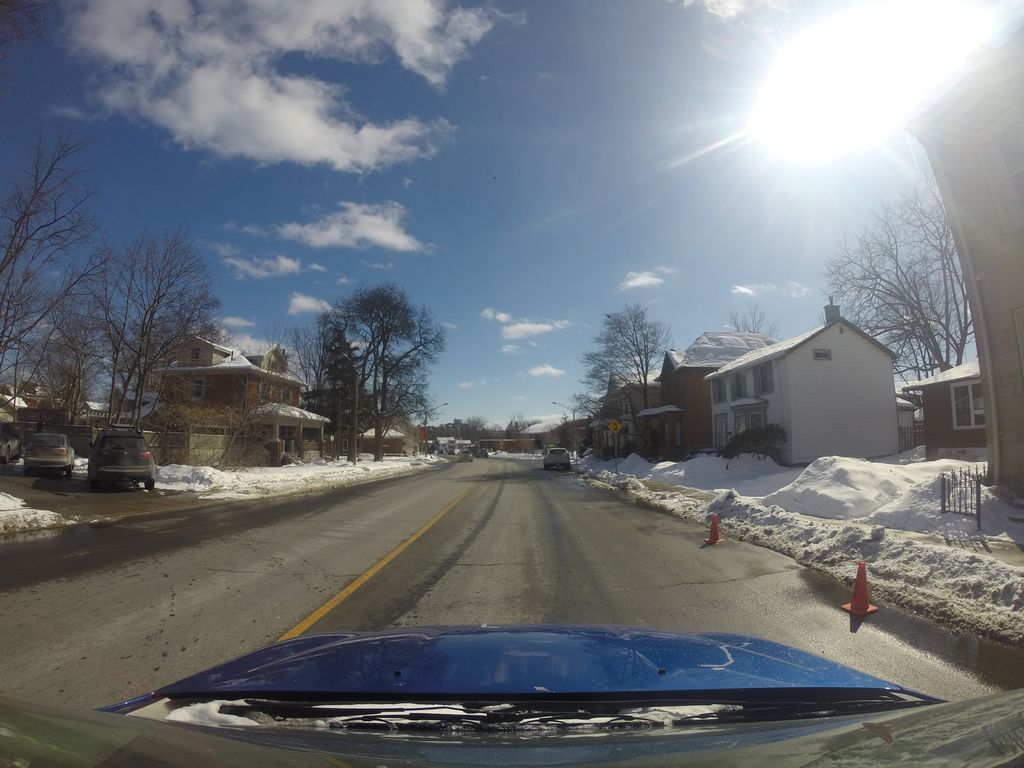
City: hamilton